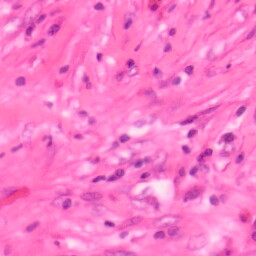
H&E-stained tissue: Colon